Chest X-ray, AP view. Patient: 41 years old, sex F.
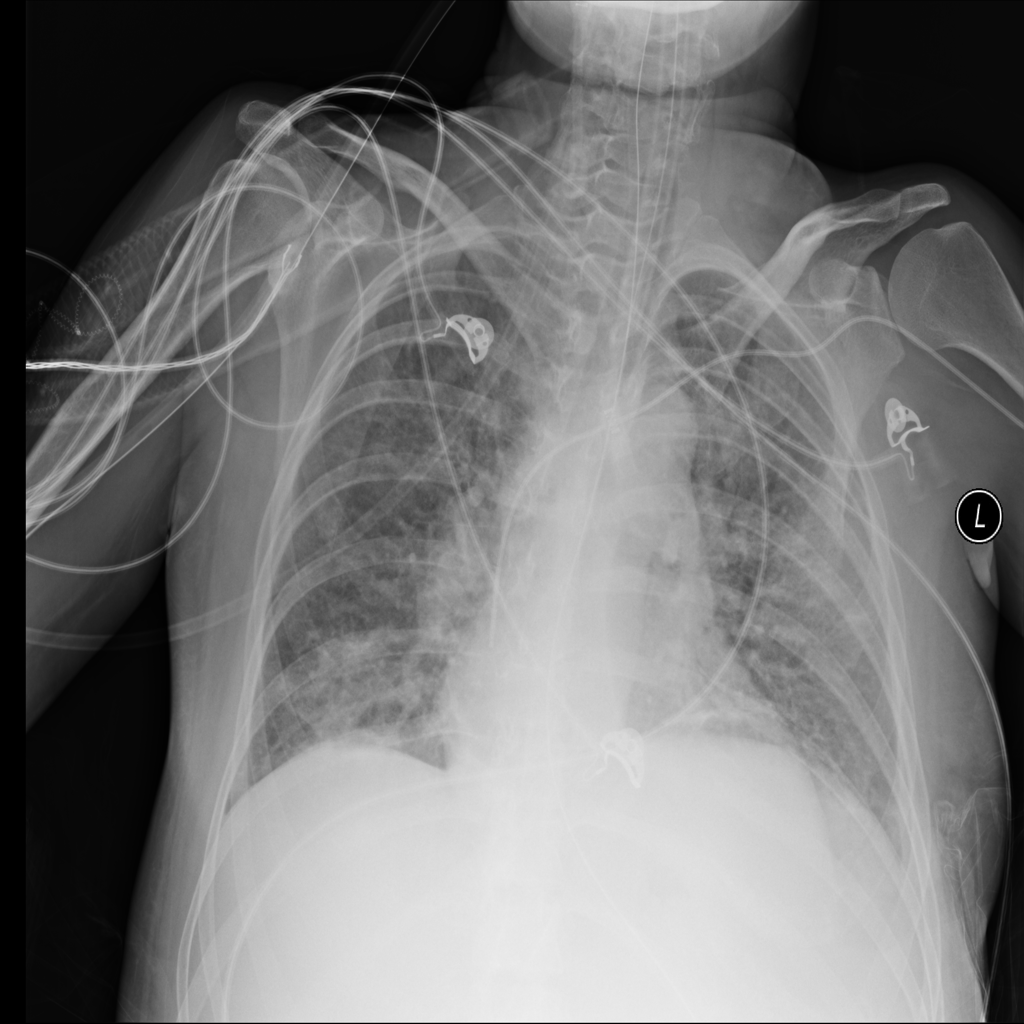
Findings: Infiltration